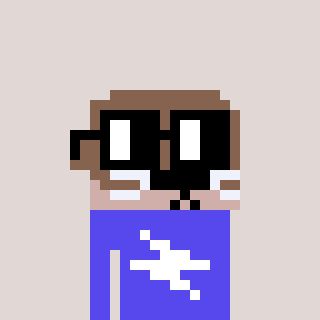
a pixel art character with square black glasses, a otter-shaped head and a computerblue-colored body on a warm background